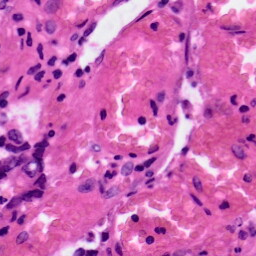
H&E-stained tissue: Colon